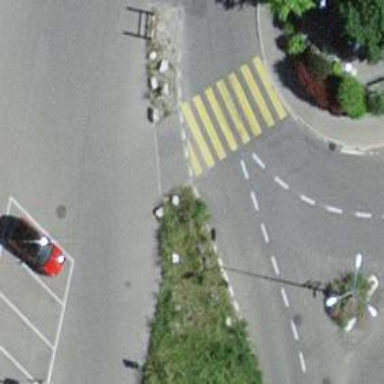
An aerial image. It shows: Zebra crossing on the road.